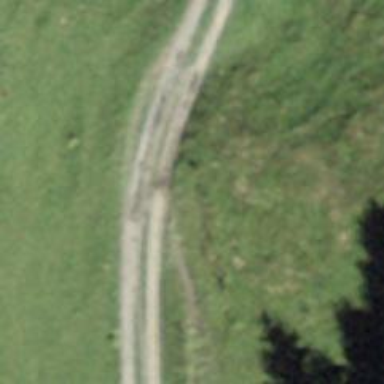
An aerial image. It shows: Unpaved track with grade2 tracktype.